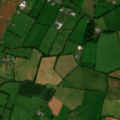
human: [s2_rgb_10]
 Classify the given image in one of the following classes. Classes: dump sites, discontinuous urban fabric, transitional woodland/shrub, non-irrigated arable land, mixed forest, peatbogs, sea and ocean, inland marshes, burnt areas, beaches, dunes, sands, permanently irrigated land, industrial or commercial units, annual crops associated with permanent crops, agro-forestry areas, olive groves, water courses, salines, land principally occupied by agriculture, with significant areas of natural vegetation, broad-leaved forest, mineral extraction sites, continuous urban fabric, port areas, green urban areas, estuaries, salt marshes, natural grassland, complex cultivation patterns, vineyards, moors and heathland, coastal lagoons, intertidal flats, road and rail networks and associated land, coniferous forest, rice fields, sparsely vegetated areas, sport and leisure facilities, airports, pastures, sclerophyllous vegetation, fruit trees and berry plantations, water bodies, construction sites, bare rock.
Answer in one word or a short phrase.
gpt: non-irrigated arable land, pastures